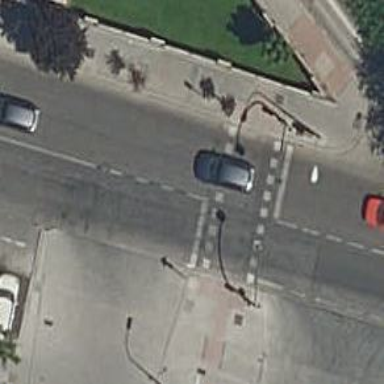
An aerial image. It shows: Crossing with traffic signals.